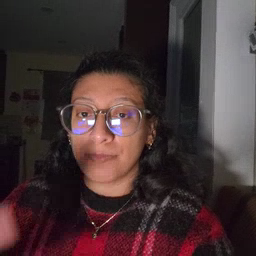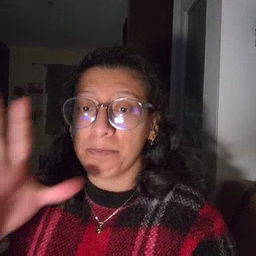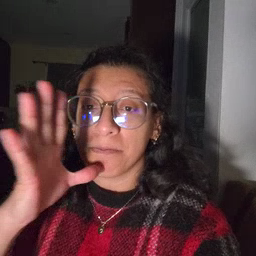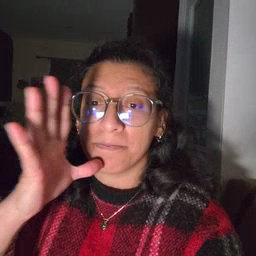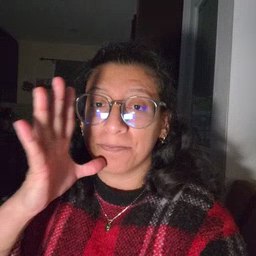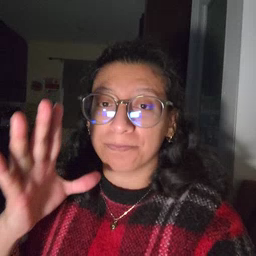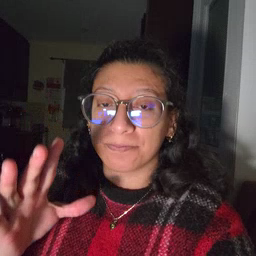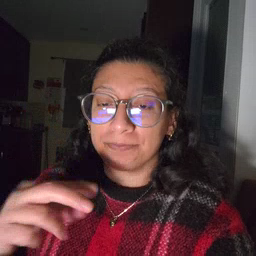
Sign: mom